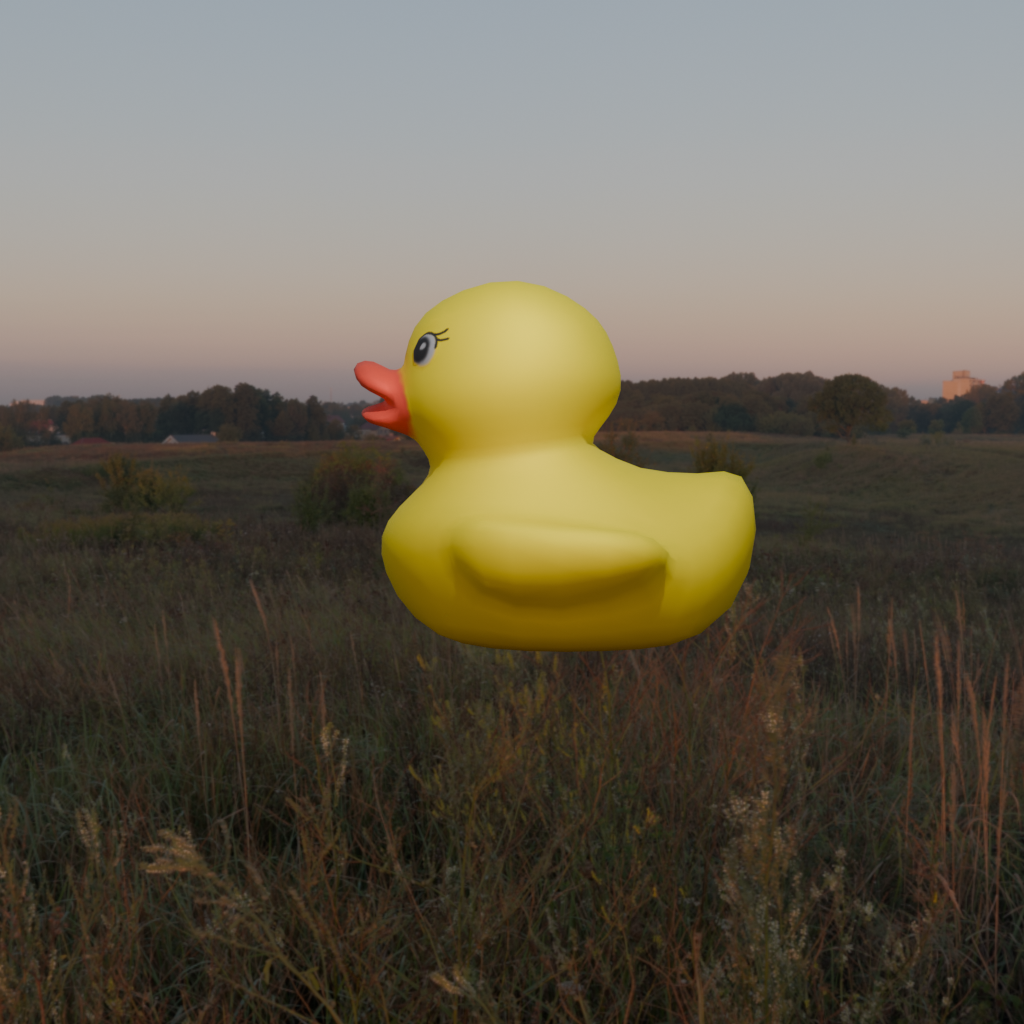
an image of a yellow rubber duck seen from <left> in a meadow at dawn with paths through the vegetation.